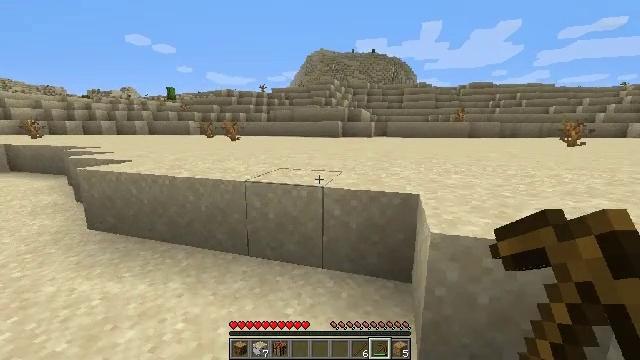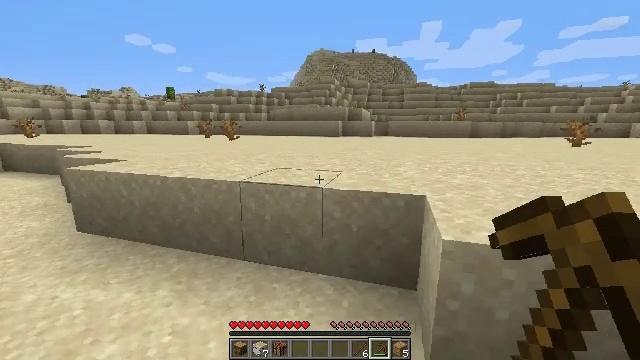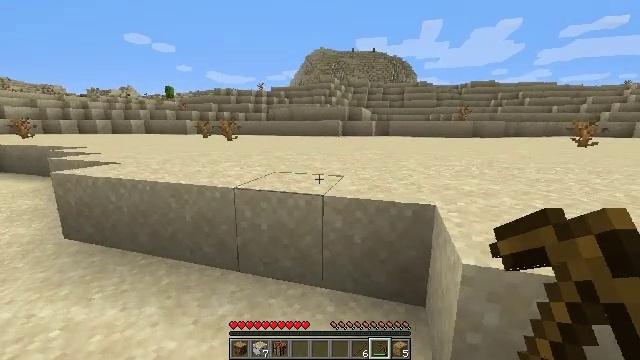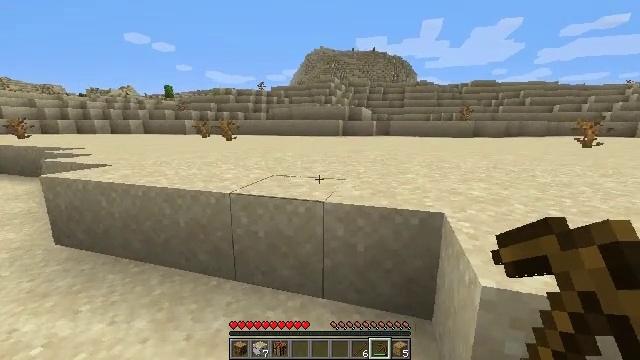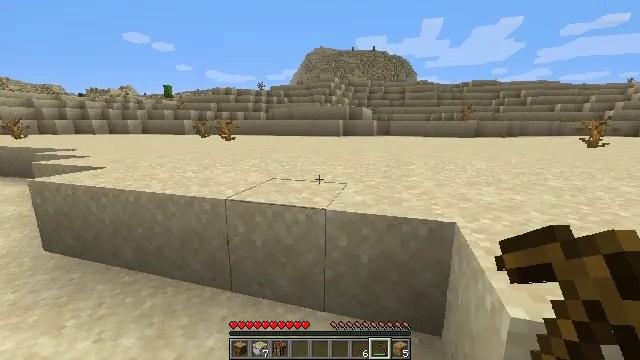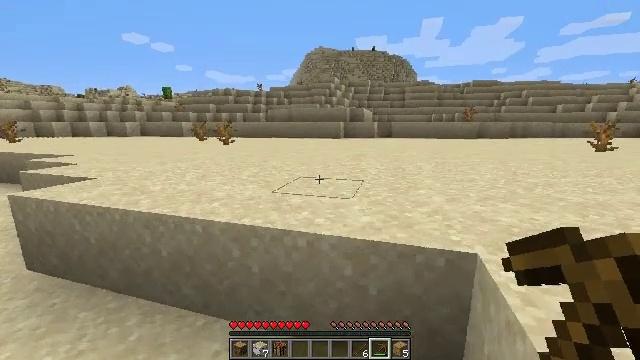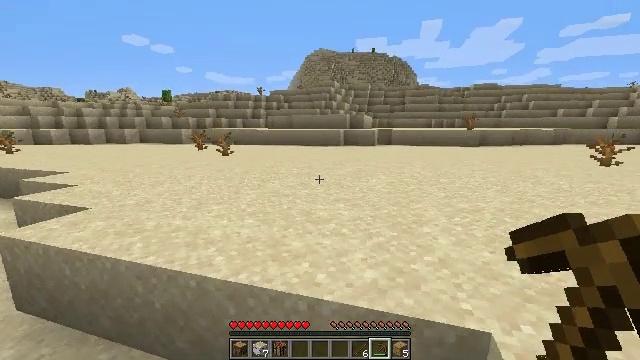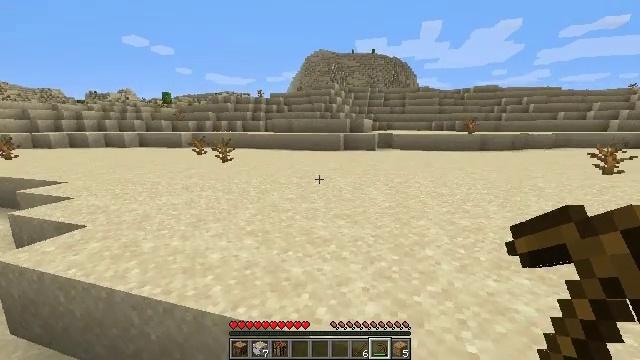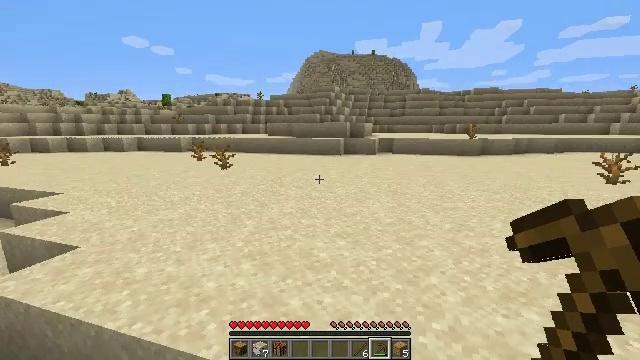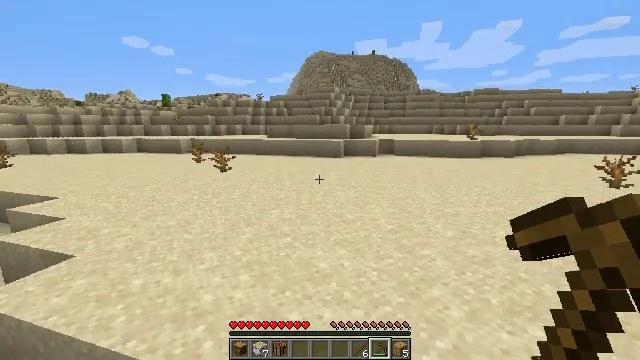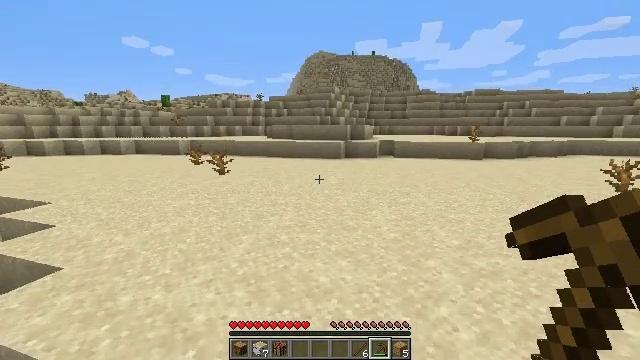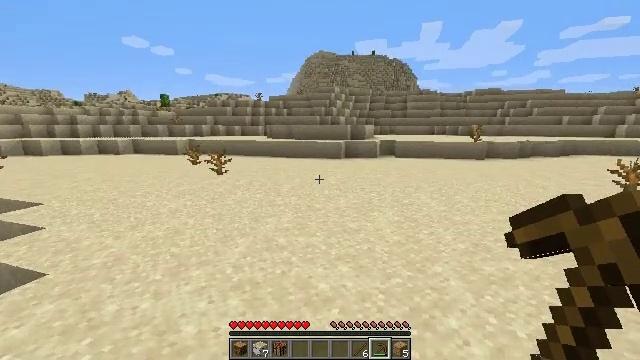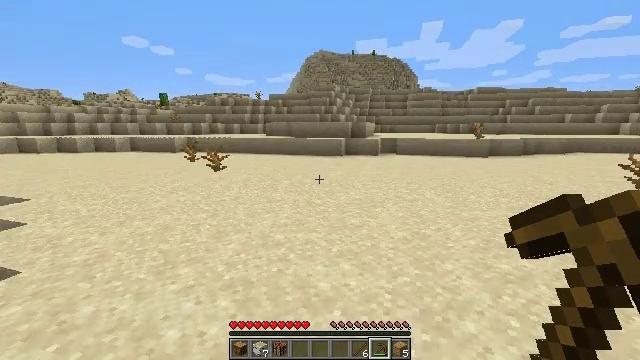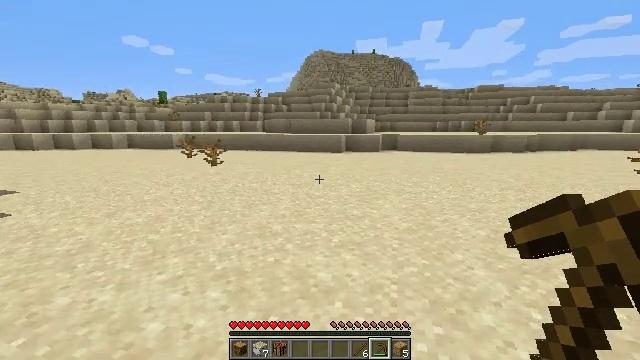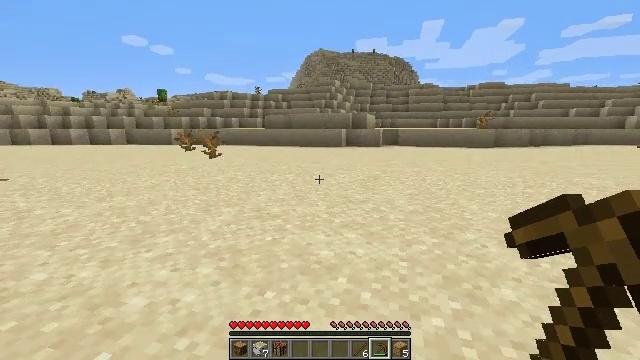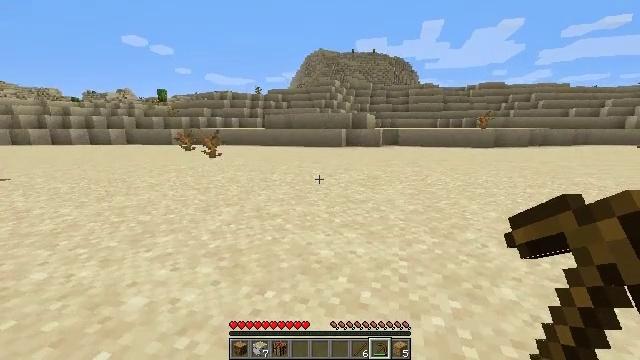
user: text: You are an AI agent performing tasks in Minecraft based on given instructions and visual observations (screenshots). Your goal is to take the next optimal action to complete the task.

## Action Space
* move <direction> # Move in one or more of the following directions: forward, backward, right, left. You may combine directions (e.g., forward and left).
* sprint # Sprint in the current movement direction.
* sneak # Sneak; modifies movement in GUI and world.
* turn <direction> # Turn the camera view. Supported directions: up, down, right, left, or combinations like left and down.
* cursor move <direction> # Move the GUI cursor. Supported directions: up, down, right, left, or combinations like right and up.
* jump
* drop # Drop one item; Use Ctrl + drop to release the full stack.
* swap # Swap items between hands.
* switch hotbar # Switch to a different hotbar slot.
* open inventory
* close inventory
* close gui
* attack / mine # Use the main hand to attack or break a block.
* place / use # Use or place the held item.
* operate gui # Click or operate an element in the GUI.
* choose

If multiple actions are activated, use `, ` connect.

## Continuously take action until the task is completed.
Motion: motion action
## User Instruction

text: Mine sand by the water.
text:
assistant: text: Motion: move forward
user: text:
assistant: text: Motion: move forward
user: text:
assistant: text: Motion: move forward
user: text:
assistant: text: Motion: move forward
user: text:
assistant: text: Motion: move forward, jump
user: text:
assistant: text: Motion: move forward, jump
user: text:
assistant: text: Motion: move forward, jump
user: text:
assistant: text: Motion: move forward, jump
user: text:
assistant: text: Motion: move forward, jump
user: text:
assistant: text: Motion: move forward, jump
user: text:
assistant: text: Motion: move forward, jump
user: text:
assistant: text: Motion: move forward, jump
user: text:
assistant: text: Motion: move forward, jump
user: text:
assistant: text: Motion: move forward, jump
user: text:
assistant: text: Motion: move forward, jump
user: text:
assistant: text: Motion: move forward, jump
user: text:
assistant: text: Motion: move forward, jump
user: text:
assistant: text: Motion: move forward, jump
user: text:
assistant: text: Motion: move forward
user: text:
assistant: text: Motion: move forward
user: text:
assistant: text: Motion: move forward
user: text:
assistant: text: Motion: move forward
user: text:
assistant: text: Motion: move forward
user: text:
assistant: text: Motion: move forward, jump
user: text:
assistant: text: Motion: move forward, jump
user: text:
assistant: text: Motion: move forward, jump
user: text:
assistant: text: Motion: move forward, jump
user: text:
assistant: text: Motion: move forward, jump
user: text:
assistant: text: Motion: move forward, jump
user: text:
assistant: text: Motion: move forward